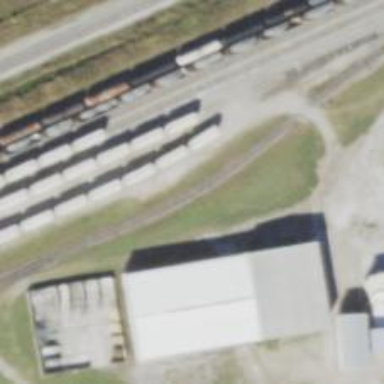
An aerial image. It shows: Railway spur service line used for aggregate transportation.